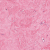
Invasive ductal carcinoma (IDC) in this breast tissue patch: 0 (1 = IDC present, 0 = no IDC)